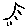
Label: sun